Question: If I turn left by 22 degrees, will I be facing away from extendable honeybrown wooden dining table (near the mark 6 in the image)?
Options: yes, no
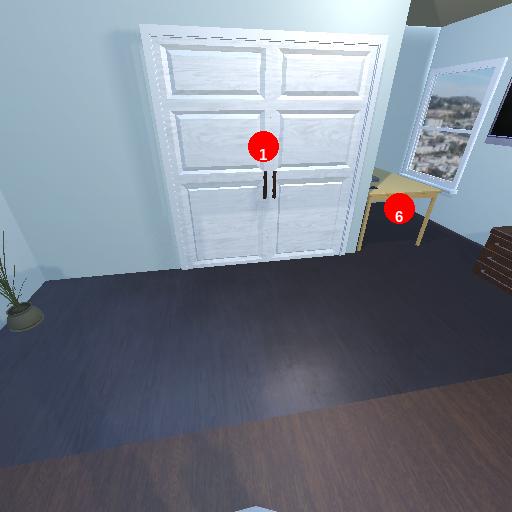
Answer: yes